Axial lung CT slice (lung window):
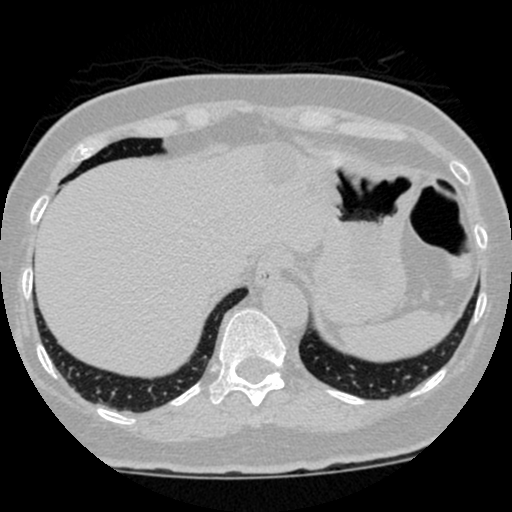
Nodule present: no